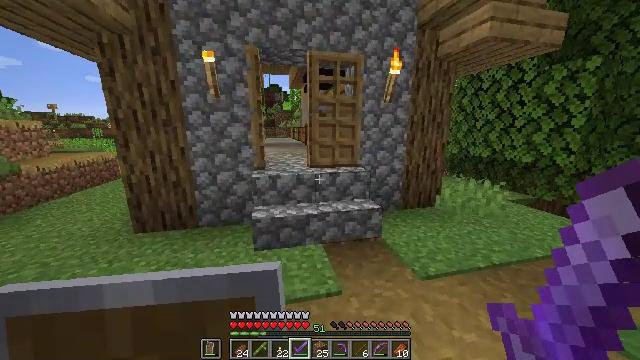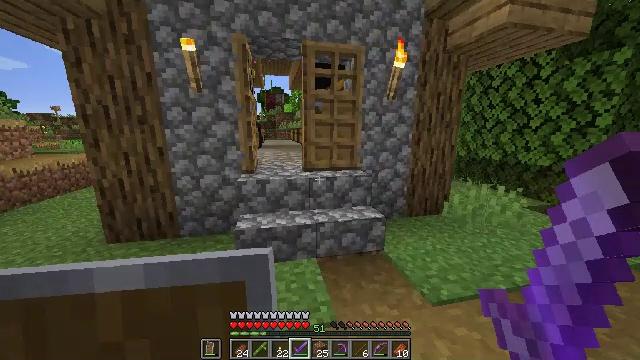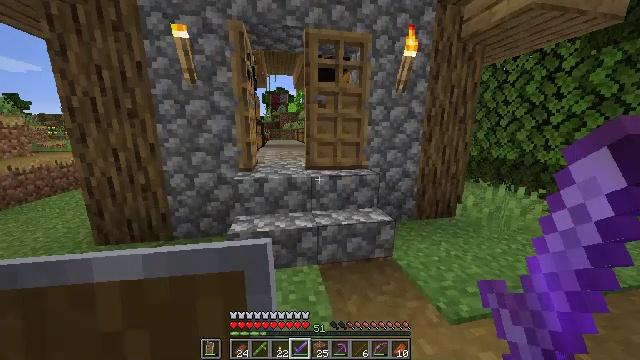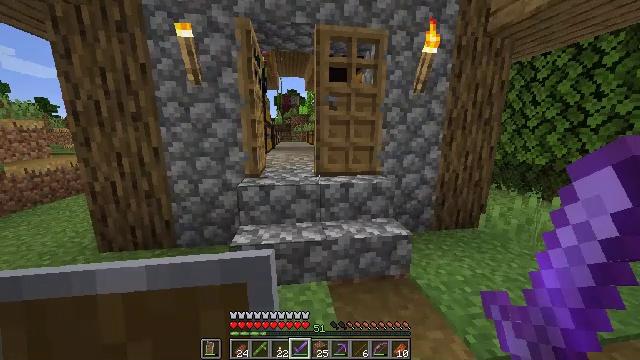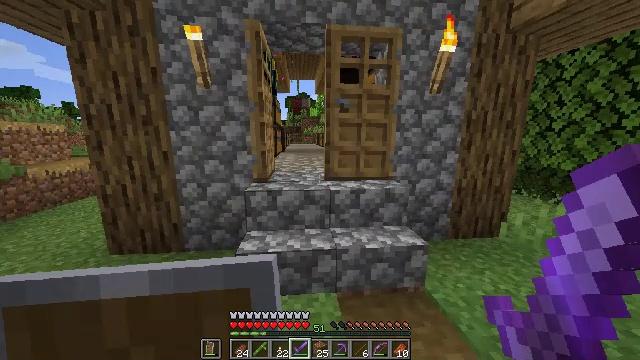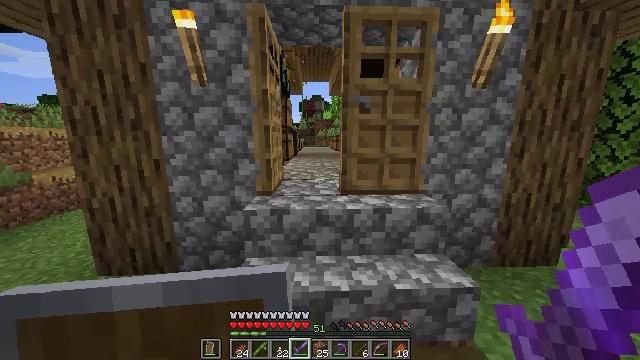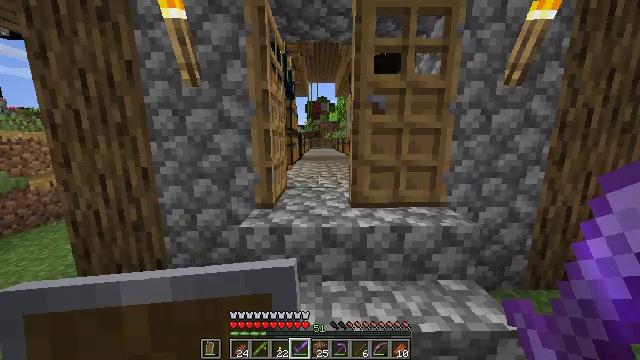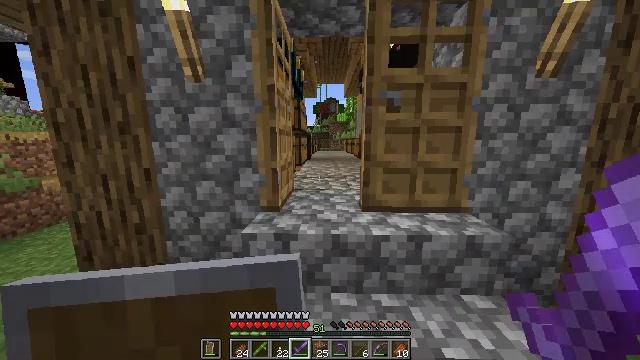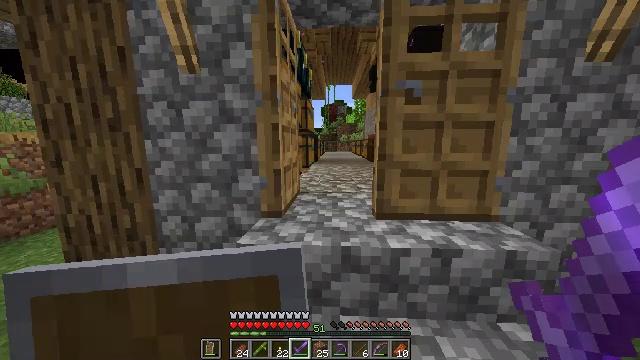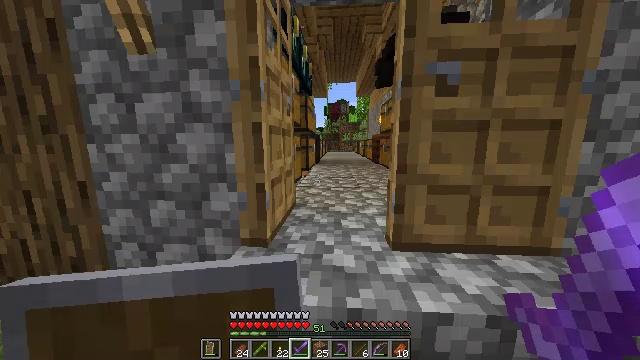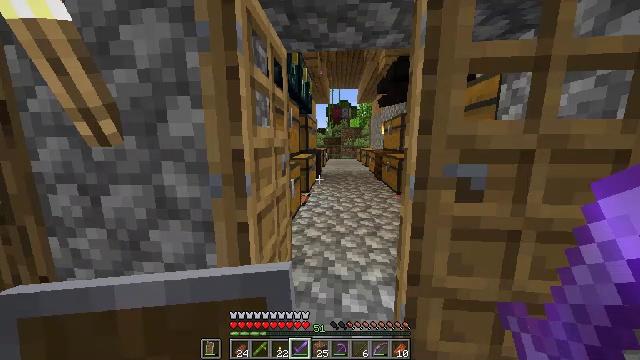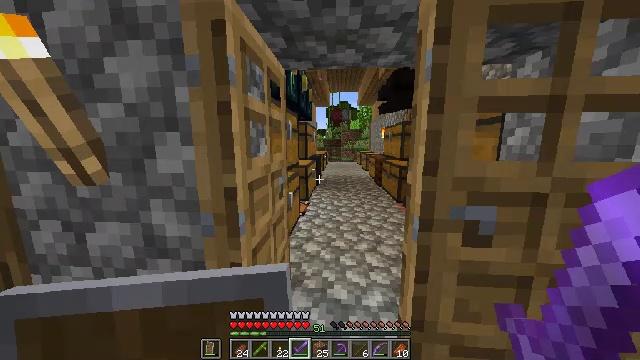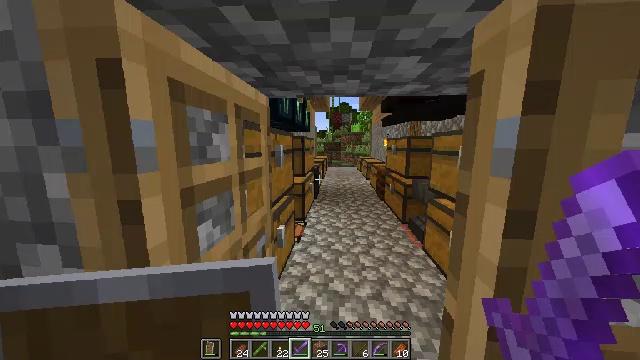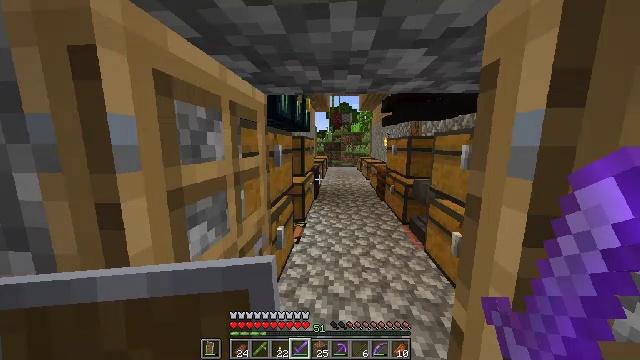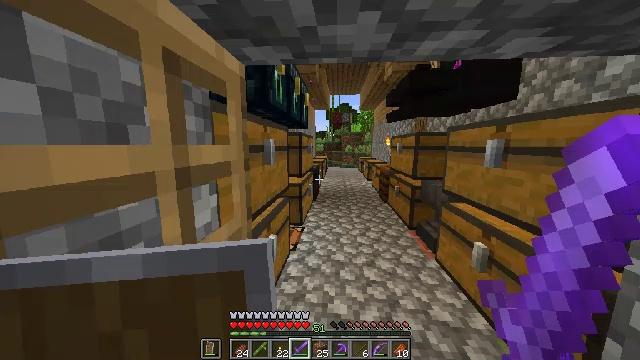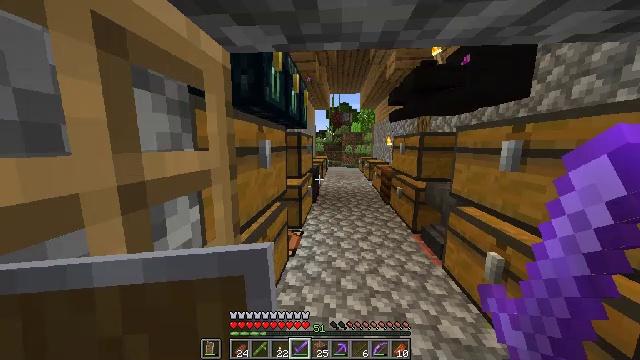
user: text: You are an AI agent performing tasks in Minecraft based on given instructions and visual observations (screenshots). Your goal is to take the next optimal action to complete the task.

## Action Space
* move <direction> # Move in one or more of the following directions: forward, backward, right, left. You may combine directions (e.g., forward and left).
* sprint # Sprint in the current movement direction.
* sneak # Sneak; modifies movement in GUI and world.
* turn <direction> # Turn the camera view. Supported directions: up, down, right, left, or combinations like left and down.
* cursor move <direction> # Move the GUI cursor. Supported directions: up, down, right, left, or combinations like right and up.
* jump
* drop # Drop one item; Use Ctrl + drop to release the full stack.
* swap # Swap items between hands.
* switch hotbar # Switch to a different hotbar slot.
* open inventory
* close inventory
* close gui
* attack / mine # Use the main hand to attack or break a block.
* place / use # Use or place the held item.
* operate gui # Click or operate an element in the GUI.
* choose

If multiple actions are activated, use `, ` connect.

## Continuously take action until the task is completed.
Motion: motion action
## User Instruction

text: Remove a bamboo from the inventory.
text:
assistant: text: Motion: move forward
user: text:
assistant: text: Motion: move forward, turn left
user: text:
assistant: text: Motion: move forward, turn left
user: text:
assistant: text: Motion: move forward, turn left
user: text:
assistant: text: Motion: move forward, turn left
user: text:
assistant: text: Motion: move forward, turn left
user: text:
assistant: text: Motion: move forward, turn left
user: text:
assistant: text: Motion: move forward, turn left
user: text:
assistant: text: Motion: move forward
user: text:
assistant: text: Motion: move forward
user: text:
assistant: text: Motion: move forward
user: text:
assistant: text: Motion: move forward
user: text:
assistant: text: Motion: move forward
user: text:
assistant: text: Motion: move forward
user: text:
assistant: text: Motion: move forward
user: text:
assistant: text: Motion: move forward
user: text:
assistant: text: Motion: move forward
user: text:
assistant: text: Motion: move forward and move right
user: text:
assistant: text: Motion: move forward and move right
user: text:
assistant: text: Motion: move forward and move right
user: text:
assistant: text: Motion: move forward and move right
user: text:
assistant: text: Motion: move forward and move right, turn left
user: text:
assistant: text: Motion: move forward and move right, turn left and down
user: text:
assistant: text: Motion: move forward and move right, turn left and down
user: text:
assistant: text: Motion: move forward and move right, turn left and down
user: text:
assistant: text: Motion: move forward and move right, turn left and down
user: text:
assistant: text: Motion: move forward, turn left and down
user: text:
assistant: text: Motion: turn left and down, use / place
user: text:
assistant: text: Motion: use / place
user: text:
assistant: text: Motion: use / place